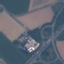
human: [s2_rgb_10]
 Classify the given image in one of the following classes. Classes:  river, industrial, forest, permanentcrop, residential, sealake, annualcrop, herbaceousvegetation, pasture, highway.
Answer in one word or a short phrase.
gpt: Highway